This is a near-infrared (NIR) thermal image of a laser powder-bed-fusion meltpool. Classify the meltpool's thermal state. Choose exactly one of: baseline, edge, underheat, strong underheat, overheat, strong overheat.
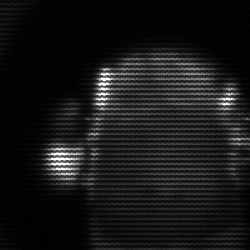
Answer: baseline